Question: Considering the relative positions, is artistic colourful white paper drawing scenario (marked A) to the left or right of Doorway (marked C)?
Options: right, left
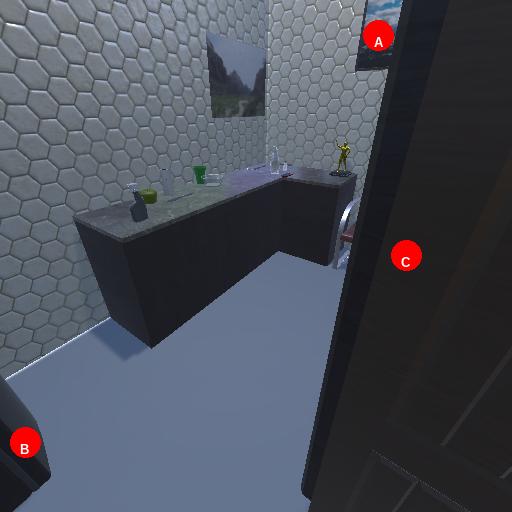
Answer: right